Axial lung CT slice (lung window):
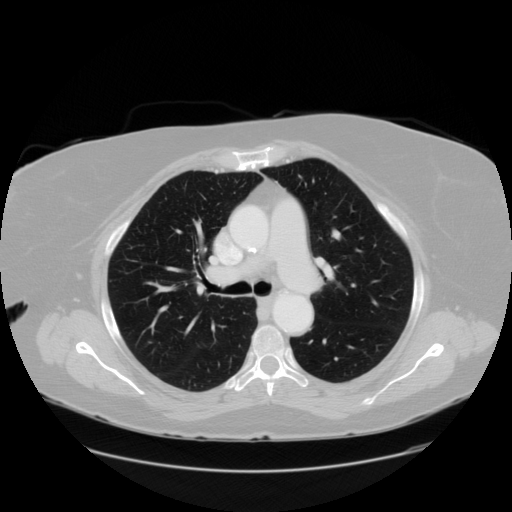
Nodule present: no